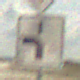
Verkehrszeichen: VerlaufVorfahrtsstrasse5
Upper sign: Vorfahrtsstrasse
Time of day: Midday
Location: Outdoor (Beach)
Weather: PartlyCloudy
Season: NotSpecified
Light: Natural